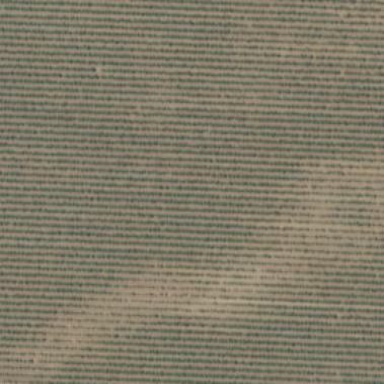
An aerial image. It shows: Vineyard.